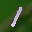
Label: 1